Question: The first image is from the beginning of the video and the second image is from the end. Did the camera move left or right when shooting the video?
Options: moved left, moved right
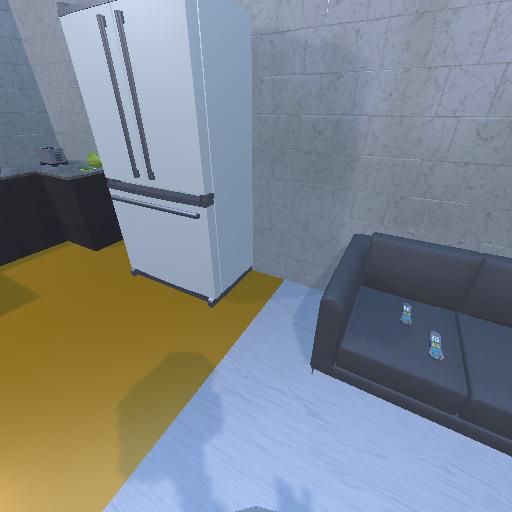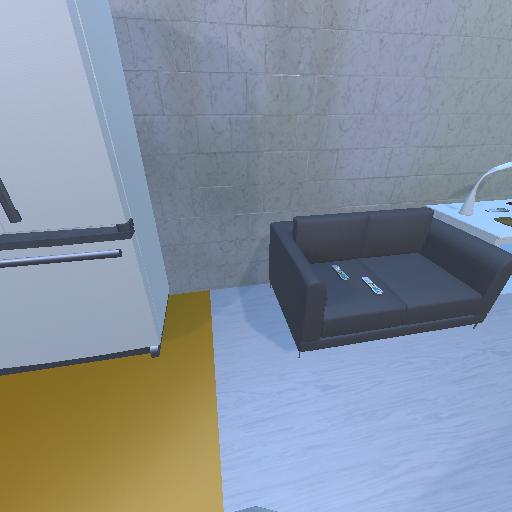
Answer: moved left